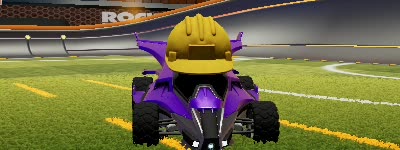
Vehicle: aftershock